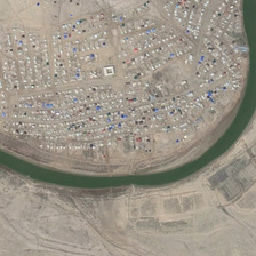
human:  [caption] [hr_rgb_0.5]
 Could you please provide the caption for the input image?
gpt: land intensive household orderly .

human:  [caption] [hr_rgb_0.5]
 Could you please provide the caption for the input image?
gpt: Many buildings are close to the curved river.

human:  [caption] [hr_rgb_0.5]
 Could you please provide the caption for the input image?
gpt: There is wind in the river.

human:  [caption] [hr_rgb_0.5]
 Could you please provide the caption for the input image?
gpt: Many buildings are located near the curved river.

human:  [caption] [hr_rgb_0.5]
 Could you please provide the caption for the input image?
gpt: The river was blown by the wind.